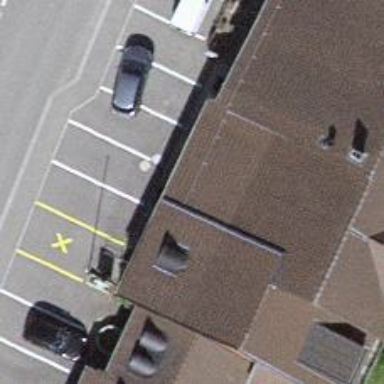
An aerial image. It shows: Restaurant.